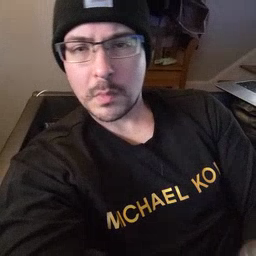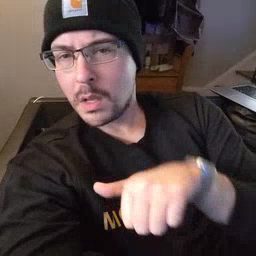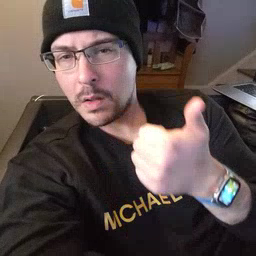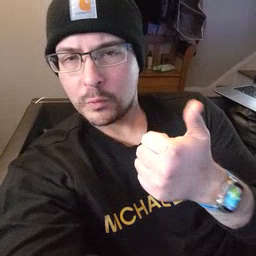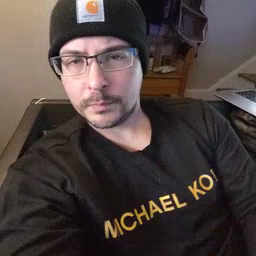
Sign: another